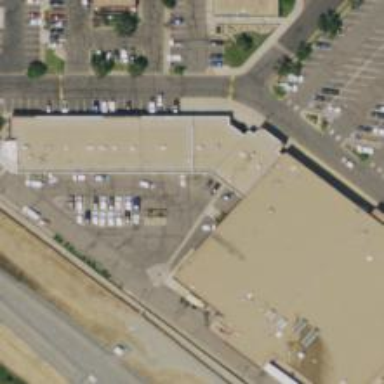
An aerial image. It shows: Post office.